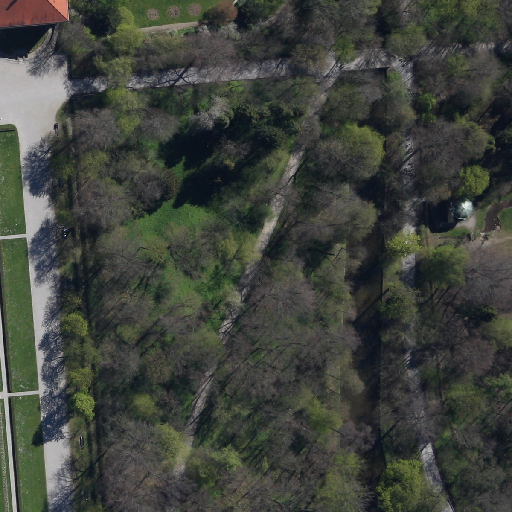
Referring expression: sidewalk